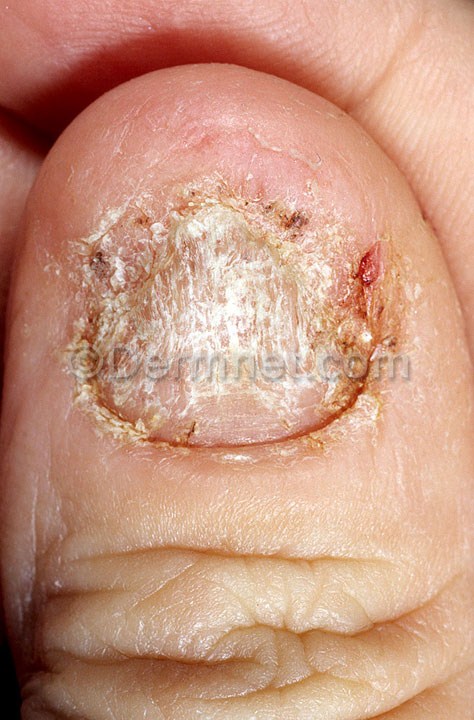
Disease: Nail Fungus and other Nail Disease